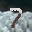
Label: 7